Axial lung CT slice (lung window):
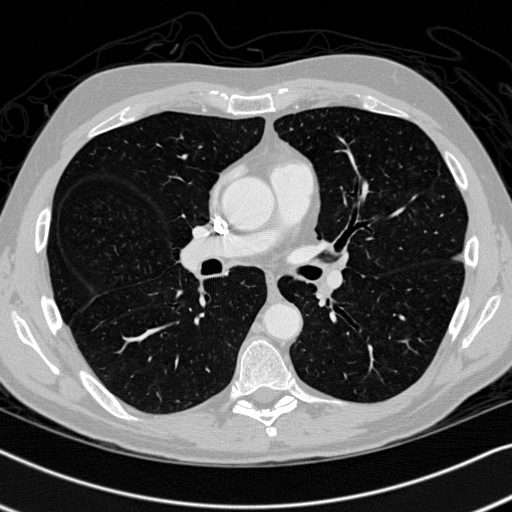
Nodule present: no